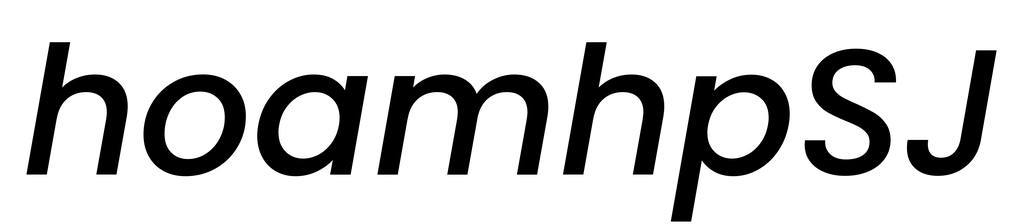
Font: Poppins-MediumItalic